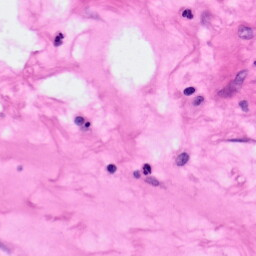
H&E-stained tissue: Pancreatic